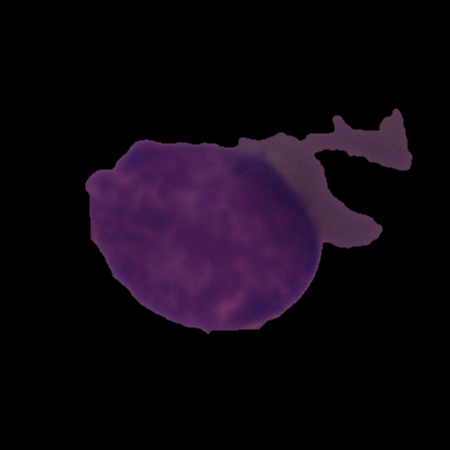
Label: cancer